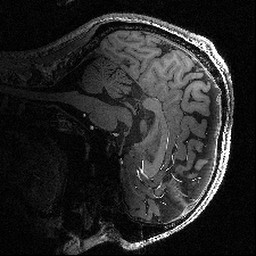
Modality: T1w
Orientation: sagittal
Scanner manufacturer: siemens
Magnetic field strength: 6.98 T
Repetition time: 2.7 s
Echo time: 0.003 s